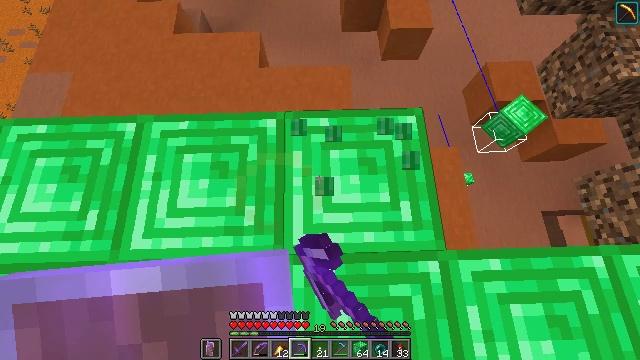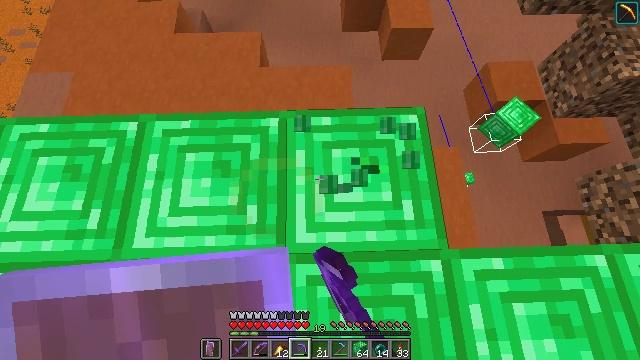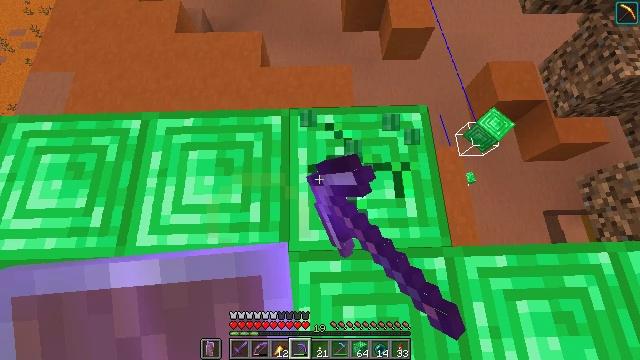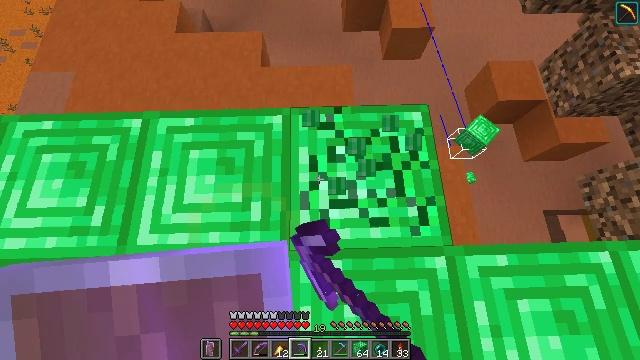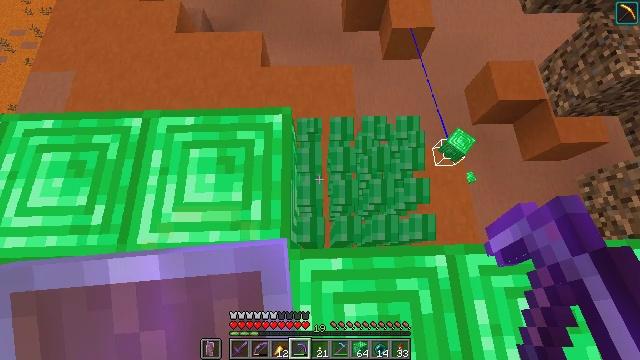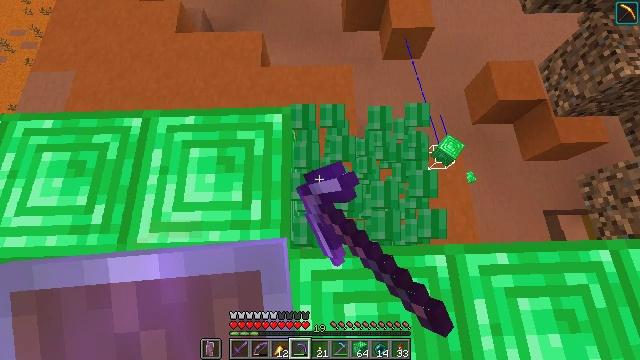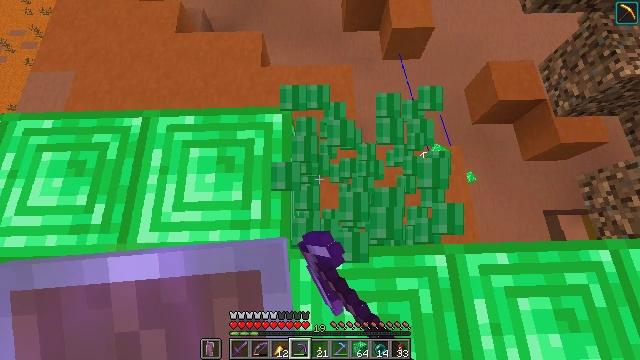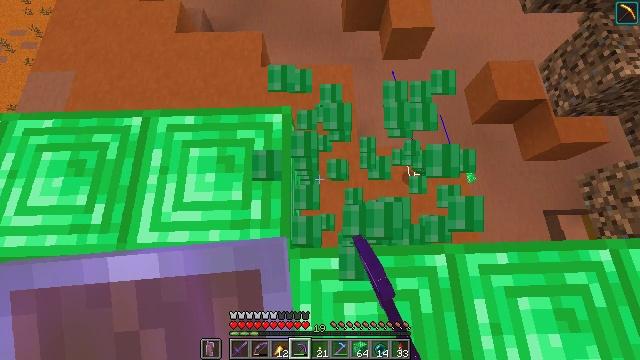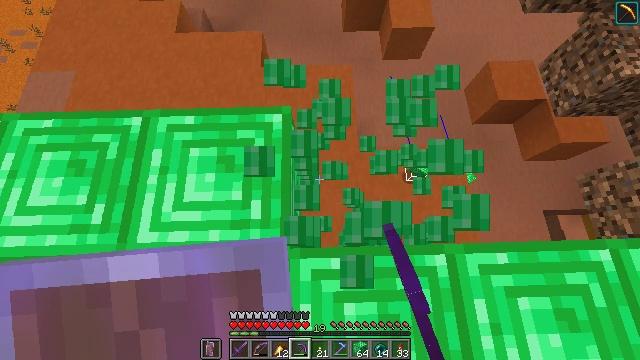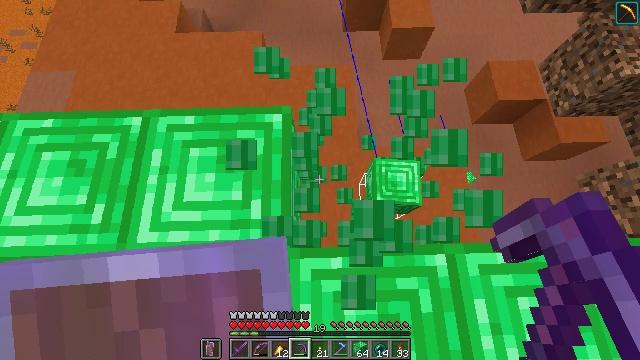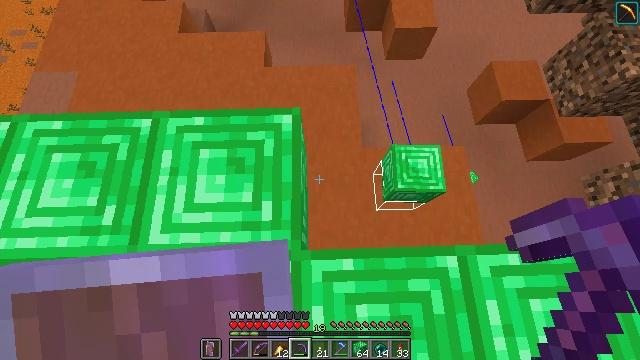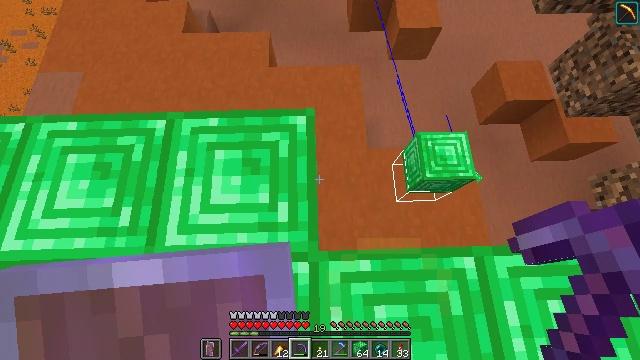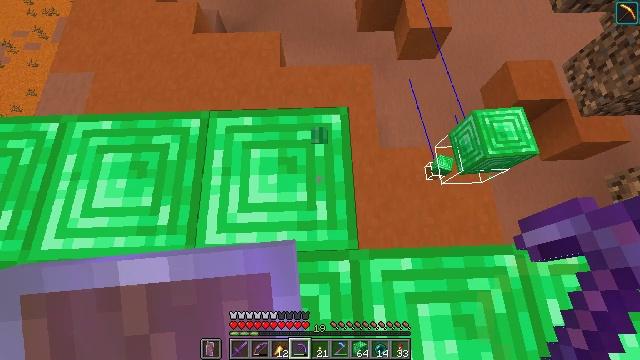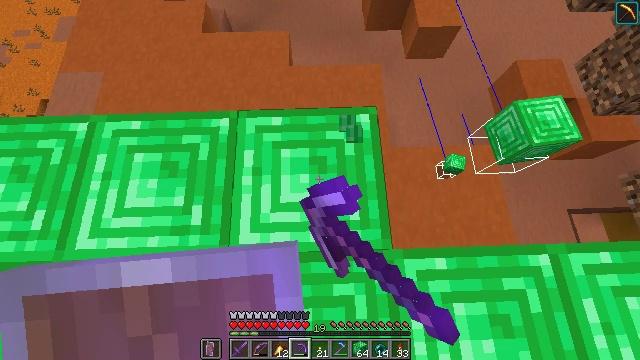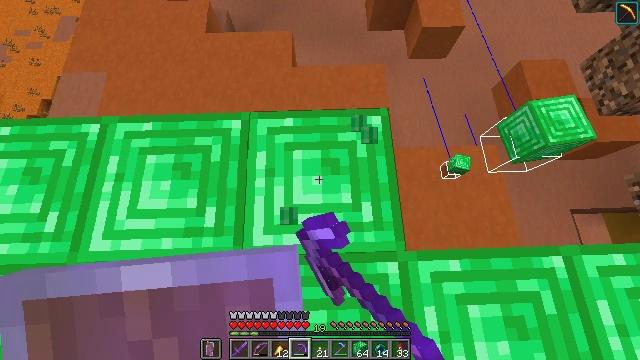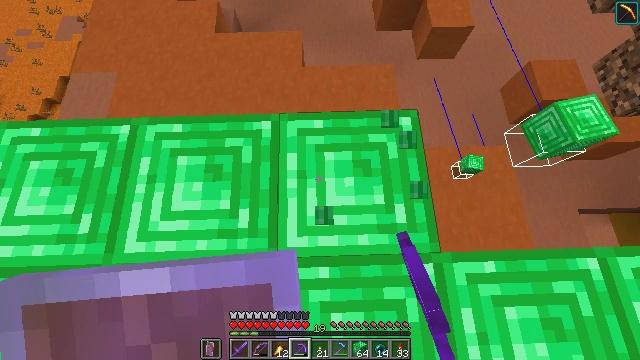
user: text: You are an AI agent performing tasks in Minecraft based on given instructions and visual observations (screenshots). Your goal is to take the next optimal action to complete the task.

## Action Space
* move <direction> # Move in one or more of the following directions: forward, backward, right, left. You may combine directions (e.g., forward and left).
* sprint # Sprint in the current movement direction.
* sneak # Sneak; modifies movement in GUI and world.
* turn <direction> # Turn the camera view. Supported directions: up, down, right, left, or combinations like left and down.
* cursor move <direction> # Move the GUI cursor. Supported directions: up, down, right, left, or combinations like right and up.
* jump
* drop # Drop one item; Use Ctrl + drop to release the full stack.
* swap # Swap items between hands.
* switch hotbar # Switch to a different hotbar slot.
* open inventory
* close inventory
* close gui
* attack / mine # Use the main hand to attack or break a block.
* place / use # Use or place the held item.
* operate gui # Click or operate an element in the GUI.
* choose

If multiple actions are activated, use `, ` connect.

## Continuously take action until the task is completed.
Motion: motion action
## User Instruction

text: Mine the emerald block.
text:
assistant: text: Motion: attack / mine
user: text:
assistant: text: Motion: attack / mine
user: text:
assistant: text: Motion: attack / mine
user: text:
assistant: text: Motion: attack / mine
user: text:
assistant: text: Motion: attack / mine
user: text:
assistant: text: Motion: attack / mine
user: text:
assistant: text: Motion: attack / mine
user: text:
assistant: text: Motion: attack / mine
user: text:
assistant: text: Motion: attack / mine
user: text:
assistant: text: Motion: move left, attack / mine
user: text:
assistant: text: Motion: move left, attack / mine
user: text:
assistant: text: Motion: move left, attack / mine
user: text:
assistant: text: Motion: move left, attack / mine
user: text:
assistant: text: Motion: move left, attack / mine
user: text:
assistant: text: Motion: attack / mine
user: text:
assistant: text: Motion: attack / mine
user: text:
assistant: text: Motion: attack / mine
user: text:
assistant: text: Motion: attack / mine
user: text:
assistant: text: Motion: attack / mine
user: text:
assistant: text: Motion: attack / mine
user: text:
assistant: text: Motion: attack / mine
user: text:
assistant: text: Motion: attack / mine
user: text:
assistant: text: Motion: attack / mine
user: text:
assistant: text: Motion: attack / mine
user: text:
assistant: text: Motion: attack / mine
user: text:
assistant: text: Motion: attack / mine
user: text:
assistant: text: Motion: attack / mine
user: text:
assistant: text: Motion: attack / mine
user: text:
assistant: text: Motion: turn left, attack / mine
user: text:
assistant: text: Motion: turn left and up, attack / mine